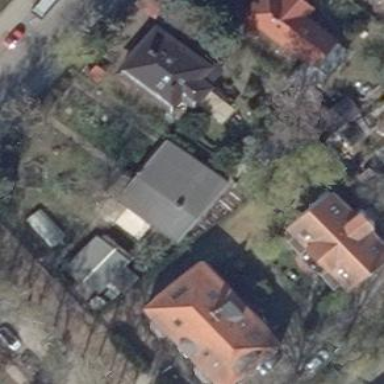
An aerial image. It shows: Detached building.